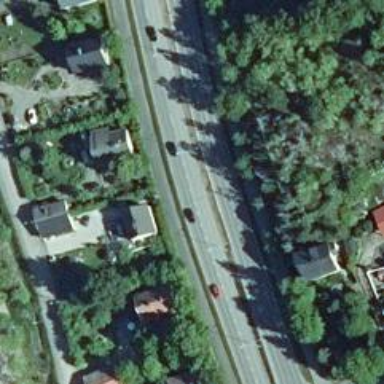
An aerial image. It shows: Primary road with asphalt surface.